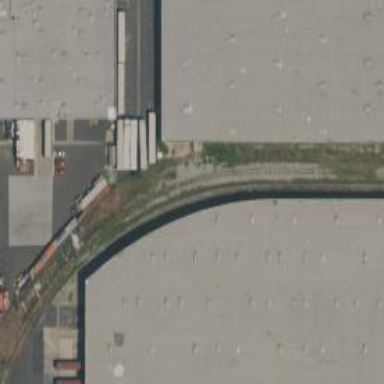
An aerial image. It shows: Abandoned railway.